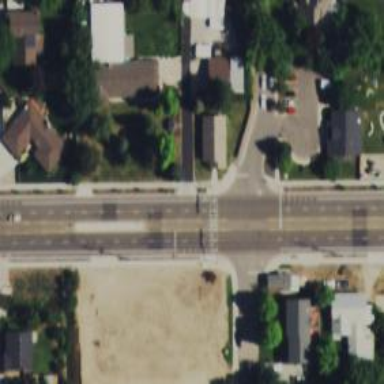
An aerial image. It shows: Marked road crossing.